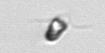
Label: Pyramimonas